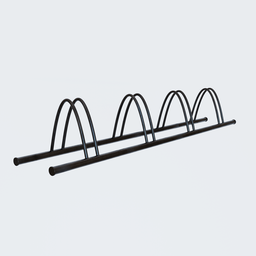
Label: appliances